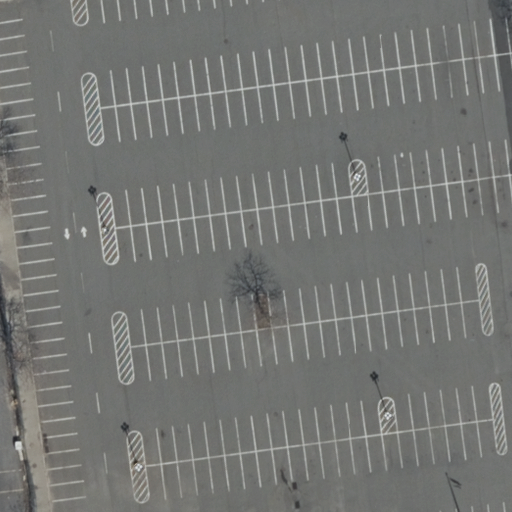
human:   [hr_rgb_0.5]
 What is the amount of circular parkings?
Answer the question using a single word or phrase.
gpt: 0

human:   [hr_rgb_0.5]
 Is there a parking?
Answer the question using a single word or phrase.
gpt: yes

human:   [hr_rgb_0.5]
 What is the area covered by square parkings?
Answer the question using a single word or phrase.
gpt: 0m2

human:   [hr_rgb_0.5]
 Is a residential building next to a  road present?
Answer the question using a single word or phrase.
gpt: no

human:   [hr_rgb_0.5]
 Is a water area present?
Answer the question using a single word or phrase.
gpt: no

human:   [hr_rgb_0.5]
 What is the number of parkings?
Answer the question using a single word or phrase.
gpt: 1

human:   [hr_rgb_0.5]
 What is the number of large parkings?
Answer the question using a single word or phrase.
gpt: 0

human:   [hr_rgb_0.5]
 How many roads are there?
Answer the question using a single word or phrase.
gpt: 6

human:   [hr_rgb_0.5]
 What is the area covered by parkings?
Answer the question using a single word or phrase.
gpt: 141m2

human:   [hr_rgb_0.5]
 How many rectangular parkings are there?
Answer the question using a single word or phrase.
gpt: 0

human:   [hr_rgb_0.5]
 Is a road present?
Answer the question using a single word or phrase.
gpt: yes

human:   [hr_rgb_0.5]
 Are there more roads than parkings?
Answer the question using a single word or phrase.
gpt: yes

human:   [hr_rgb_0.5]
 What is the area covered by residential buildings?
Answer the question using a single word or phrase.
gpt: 0m2

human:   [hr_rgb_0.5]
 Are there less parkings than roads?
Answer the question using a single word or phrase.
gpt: yes

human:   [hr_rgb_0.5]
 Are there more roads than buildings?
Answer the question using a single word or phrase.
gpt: yes

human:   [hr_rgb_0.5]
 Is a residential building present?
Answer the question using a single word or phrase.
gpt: no

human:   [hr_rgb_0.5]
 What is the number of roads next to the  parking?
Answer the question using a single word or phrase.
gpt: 6

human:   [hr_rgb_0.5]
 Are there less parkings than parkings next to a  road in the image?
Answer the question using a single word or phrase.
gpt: no

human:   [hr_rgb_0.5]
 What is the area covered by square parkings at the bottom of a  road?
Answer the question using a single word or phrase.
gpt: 0m2

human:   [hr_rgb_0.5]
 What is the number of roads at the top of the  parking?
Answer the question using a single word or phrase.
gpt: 6

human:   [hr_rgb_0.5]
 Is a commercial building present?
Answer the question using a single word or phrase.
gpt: no

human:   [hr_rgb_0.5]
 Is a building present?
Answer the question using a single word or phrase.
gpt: no

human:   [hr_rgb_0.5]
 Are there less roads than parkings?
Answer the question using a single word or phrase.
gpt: no

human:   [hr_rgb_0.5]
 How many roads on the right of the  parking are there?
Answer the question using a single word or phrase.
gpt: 0

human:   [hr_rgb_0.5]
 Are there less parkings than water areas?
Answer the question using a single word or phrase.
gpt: no

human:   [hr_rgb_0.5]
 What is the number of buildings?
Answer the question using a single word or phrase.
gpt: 0

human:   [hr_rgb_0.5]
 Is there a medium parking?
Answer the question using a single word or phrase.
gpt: yes

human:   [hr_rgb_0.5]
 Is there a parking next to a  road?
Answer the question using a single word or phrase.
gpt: yes

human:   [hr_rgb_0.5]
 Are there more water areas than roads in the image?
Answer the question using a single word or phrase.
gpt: no

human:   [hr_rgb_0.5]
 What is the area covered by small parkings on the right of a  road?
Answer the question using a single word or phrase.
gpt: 0m2

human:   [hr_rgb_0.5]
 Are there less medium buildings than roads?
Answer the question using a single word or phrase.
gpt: yes

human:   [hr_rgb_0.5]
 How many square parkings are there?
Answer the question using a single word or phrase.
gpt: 0

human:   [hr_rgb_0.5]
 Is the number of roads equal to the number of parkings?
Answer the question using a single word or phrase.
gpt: no

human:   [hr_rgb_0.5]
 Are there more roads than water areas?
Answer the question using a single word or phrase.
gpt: yes

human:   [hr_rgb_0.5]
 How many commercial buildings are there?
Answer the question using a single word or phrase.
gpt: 0

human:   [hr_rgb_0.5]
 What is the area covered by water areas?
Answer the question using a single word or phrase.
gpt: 0m2

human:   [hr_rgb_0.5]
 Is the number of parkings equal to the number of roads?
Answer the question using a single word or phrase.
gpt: no

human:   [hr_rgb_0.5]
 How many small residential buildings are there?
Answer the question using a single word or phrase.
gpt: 0

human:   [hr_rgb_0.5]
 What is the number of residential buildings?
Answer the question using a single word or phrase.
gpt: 0

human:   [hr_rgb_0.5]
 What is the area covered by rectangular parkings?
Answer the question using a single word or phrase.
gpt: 0m2

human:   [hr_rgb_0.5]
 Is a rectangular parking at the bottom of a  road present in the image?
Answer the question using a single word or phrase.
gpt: no

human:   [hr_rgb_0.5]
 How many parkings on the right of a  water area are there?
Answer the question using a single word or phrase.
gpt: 0

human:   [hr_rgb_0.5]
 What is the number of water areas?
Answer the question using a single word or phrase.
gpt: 0

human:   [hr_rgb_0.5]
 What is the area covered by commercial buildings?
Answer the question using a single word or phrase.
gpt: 0m2

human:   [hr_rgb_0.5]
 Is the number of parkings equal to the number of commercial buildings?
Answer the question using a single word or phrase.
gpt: no

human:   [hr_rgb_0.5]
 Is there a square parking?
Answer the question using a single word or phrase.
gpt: no

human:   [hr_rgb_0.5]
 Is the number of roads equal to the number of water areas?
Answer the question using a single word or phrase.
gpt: no

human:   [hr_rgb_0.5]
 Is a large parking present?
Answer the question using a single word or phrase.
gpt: no

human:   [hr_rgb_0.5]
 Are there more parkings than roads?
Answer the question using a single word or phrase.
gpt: no

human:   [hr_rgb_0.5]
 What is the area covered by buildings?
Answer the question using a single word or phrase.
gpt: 0m2

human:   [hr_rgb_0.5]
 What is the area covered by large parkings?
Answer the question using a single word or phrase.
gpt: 0m2

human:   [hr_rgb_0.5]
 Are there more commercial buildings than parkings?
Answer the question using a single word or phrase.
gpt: no

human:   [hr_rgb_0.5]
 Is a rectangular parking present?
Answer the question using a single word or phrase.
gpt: no

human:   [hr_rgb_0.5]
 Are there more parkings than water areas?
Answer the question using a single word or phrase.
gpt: yes

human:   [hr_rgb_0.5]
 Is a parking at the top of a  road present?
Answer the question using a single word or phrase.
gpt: no

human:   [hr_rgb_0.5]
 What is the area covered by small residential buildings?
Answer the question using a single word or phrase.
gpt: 0m2

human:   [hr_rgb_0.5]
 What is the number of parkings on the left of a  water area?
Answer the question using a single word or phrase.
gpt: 0

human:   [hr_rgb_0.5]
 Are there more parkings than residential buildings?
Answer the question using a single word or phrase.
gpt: yes

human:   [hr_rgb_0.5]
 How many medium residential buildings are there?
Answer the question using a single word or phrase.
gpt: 0

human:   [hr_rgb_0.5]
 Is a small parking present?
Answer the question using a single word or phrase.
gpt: no

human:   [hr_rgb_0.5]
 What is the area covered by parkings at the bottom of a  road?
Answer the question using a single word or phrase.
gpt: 141m2

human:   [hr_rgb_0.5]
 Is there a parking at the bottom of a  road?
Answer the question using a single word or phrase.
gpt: yes

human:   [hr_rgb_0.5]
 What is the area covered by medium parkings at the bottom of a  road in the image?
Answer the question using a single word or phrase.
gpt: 141m2

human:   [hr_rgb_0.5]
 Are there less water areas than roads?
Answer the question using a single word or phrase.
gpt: yes